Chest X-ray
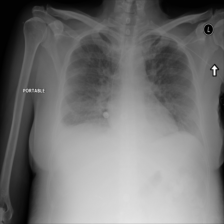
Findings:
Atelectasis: negative
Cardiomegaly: negative
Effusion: negative
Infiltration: negative
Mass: negative
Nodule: negative
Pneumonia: negative
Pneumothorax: negative
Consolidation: negative
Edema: negative
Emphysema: negative
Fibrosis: negative
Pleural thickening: negative
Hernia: negative